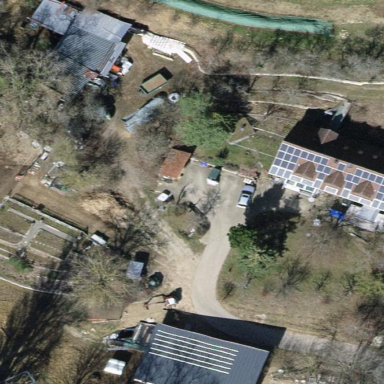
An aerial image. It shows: Farmyard area.